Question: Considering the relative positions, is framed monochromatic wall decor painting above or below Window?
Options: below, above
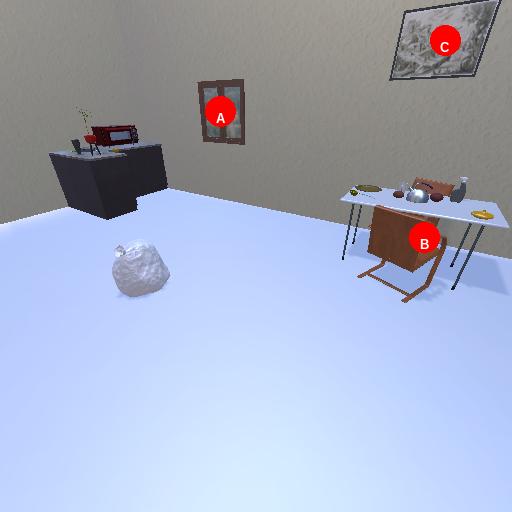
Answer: below